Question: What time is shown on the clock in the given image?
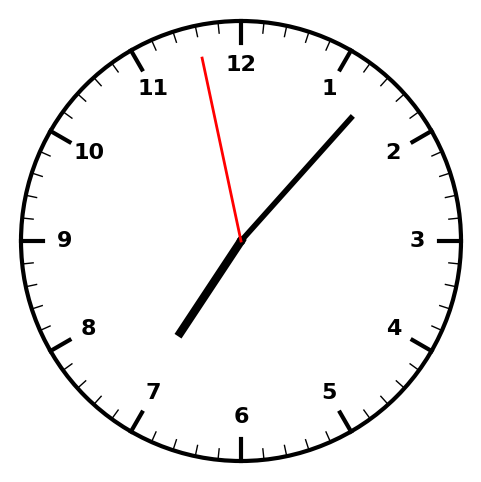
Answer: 07:06:58